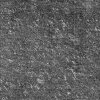
Atmospheric dust classification: not_dusty